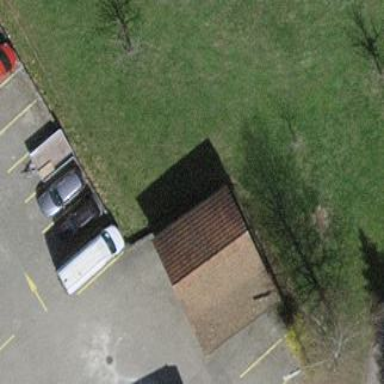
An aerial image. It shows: Garage building.